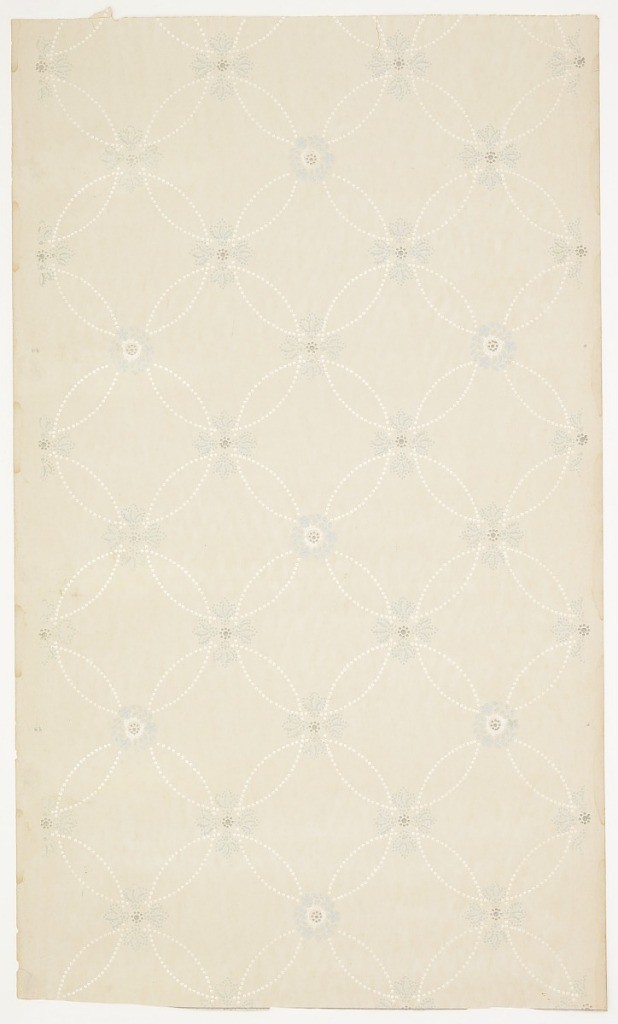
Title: Ceiling paper
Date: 1905–1915
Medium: Machine-printed paper, liquid mica
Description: Interlocking beaded circles with fleurons and floral wreaths. Printed in blues and white liquid mica on cream ground.